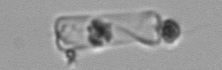
Label: Guinardia_delicatula